Aerial crown-view tile of a tropical tree (Barro Colorado Island, Panama), acquired 20240716:
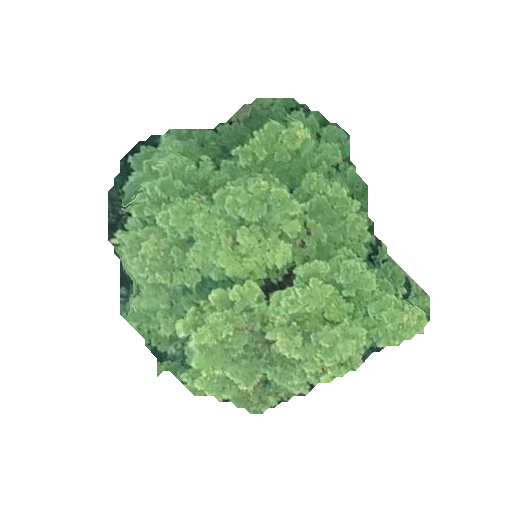
Species: Terminalia amazonia
GBIF accepted scientific name: Terminalia amazonica
Crown area: 107.454 m²